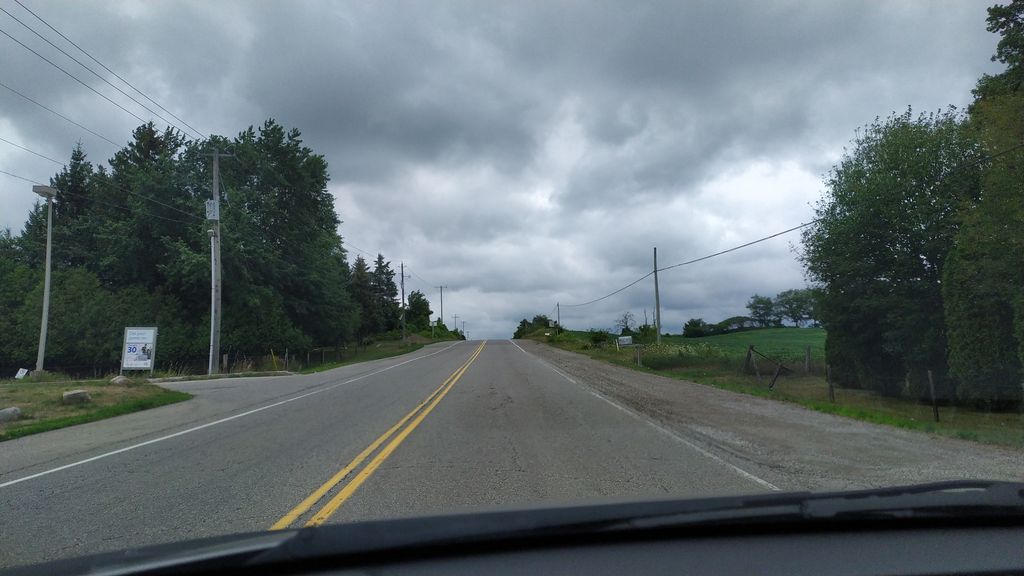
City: kitchener-waterloo